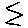
Label: zigzag